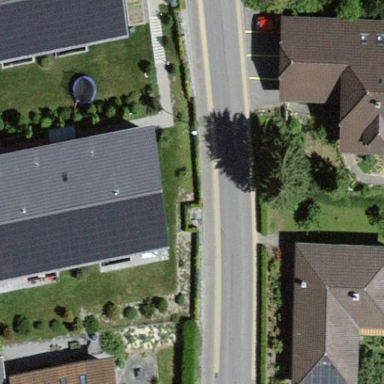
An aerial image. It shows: Residential building with gabled roof.